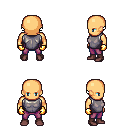
a pixel art fantasy rpg character, male body template, human, tanned skin, steel chest armor, magenta pants, twin-tailed hairstyle, gold gloves, maroon shoes, four views (front, back, left, right), 2x2 character sprite sheet, small pixel art, hard edges, no anti-aliasing